Question: Is there out any Java library that allows converting text content to image files? I only know of <URL>.
For example, from the string "Hello", I would like to generate this simple image:

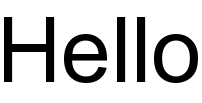
Answer: The <URL> API should be capable of achieving what you need. It has some complex text handling capabilities as well.

'''
import java.awt.Color;
import java.awt.Font;
import java.awt.FontMetrics;
import java.awt.Graphics2D;
import java.awt.RenderingHints;
import java.awt.image.BufferedImage;
import java.io.File;
import java.io.IOException;
import javax.imageio.ImageIO;
public class TextToGraphics {
public static void main(String[] args) {
String text = "Hello";
/*
Because font metrics is based on a graphics context, we need to create
a small, temporary image so we can ascertain the width and height
of the final image
*/
BufferedImage img = new BufferedImage(1, 1, BufferedImage.TYPE_INT_ARGB);
Graphics2D g2d = img.createGraphics();
Font font = new Font("Arial", Font.PLAIN, 48);
g2d.setFont(font);
FontMetrics fm = g2d.getFontMetrics();
int width = fm.stringWidth(text);
int height = fm.getHeight();
g2d.dispose();
img = new BufferedImage(width, height, BufferedImage.TYPE_INT_ARGB);
g2d = img.createGraphics();
g2d.setRenderingHint(RenderingHints.KEY_ALPHA_INTERPOLATION, RenderingHints.VALUE_ALPHA_INTERPOLATION_QUALITY);
g2d.setRenderingHint(RenderingHints.KEY_ANTIALIASING, RenderingHints.VALUE_ANTIALIAS_ON);
g2d.setRenderingHint(RenderingHints.KEY_COLOR_RENDERING, RenderingHints.VALUE_COLOR_RENDER_QUALITY);
g2d.setRenderingHint(RenderingHints.KEY_DITHERING, RenderingHints.VALUE_DITHER_ENABLE);
g2d.setRenderingHint(RenderingHints.KEY_FRACTIONALMETRICS, RenderingHints.VALUE_FRACTIONALMETRICS_ON);
g2d.setRenderingHint(RenderingHints.KEY_INTERPOLATION, RenderingHints.VALUE_INTERPOLATION_BILINEAR);
g2d.setRenderingHint(RenderingHints.KEY_RENDERING, RenderingHints.VALUE_RENDER_QUALITY);
g2d.setRenderingHint(RenderingHints.KEY_STROKE_CONTROL, RenderingHints.VALUE_STROKE_PURE);
g2d.setFont(font);
fm = g2d.getFontMetrics();
g2d.setColor(Color.BLACK);
g2d.drawString(text, 0, fm.getAscent());
g2d.dispose();
try {
ImageIO.write(img, "png", new File("Text.png"));
} catch (IOException ex) {
ex.printStackTrace();
}
}
}
'''
Also check out <URL>
> WARNING I used this to generate 90k PNG images only to find that they can be viewed in IE but not in Chrome Version 70.0.3538.77
The above code works just fine for me (I changed the text color to 'WHITE' so I could see it in chrome)
<URL>
I was using Chrome 70.0.3538.77 on Mac OS Mojave 10.14 using Java 10.0.2. The resulting image was 4778x2411 pixels ...
# Updated...
> On IE that is black on white but on Chrome that is black on black. Yet I set background to white.
So what you're telling me is, a transparent PNG is been displayed differently on different browsers, because the browsers use different default backgrounds ... why are you surprised by this?
The original solution, deliberately, used a transparent based image. This is evident by the use of 'BufferedImage.TYPE_INT_ARGB' when creating the image, which is applying a Alpha ('A') based 'RGB' color model.
> This is unexpected as there is g2d.setBackground(Color.white).
No, actually, it is entirely expected, if only you understood what 'setBackground' actually does and how it should be used
From the <URL>
> Sets the background color for the Graphics2D context. The background
color is used for . When a Graphics2D is constructed
for a Component, the background color is inherited from the Component.
Setting the background color in the Graphics2D context only affects
the and not the background color of the
Component. To change the background of the Component, use appropriate
methods of the Component.
From the "sounds" of things, you want a non-transparent image, with a filled background color. So, once again, it's off to the <URL> and a little bit of reading would have lead you to 'BufferedImage.TYPE_INT_RGB', which removes the Alpha channel, but you'd still have to fill the background of the image.
For this, I'd use 'Graphics2D#setColor' and 'Graphics2D#fillRect', only because it works.
So, you'd end up with a modified version of the above which might look something like...
'''
img = new BufferedImage(width, height, BufferedImage.TYPE_INT_RGB);
g2d = img.createGraphics();
//...
g2d.setColor(Color.WHITE);
g2d.fillRect(0, 0, img.getWidth(), img.getHeight());
g2d.setColor(Color.BLACK);
g2d.drawString(text, 0, fm.getAscent());
g2d.dispose();
try {
ImageIO.write(img, "png", new File("Text.png"));
} catch (IOException ex) {
ex.printStackTrace();
}
'''
> If I change to "jpg" then I get orange/pink text on black background on both IE and Chrome
Well, this is related to a well known, and sadly, common issue/bug in 'ImageIO', which attempts to apply the alpha channel of transparent color models to the JPG, which doesn't support alpha channels.
See <URL> for more details.
But the basic solution is to either use PNG, which supports alpha channels, or to use a non-transparent image.
So, the long and short of all this is. The problem is NOT with the original answer, nor is it with 'ImageIO', 'BufferedImage', 'Graphics', the AWT library, Chrome or IE, but with your lack of understanding of how these APIs (and the example) works.